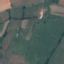
Land use / land cover class: Pasture